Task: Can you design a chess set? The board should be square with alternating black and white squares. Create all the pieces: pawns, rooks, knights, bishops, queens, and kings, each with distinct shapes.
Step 3468:
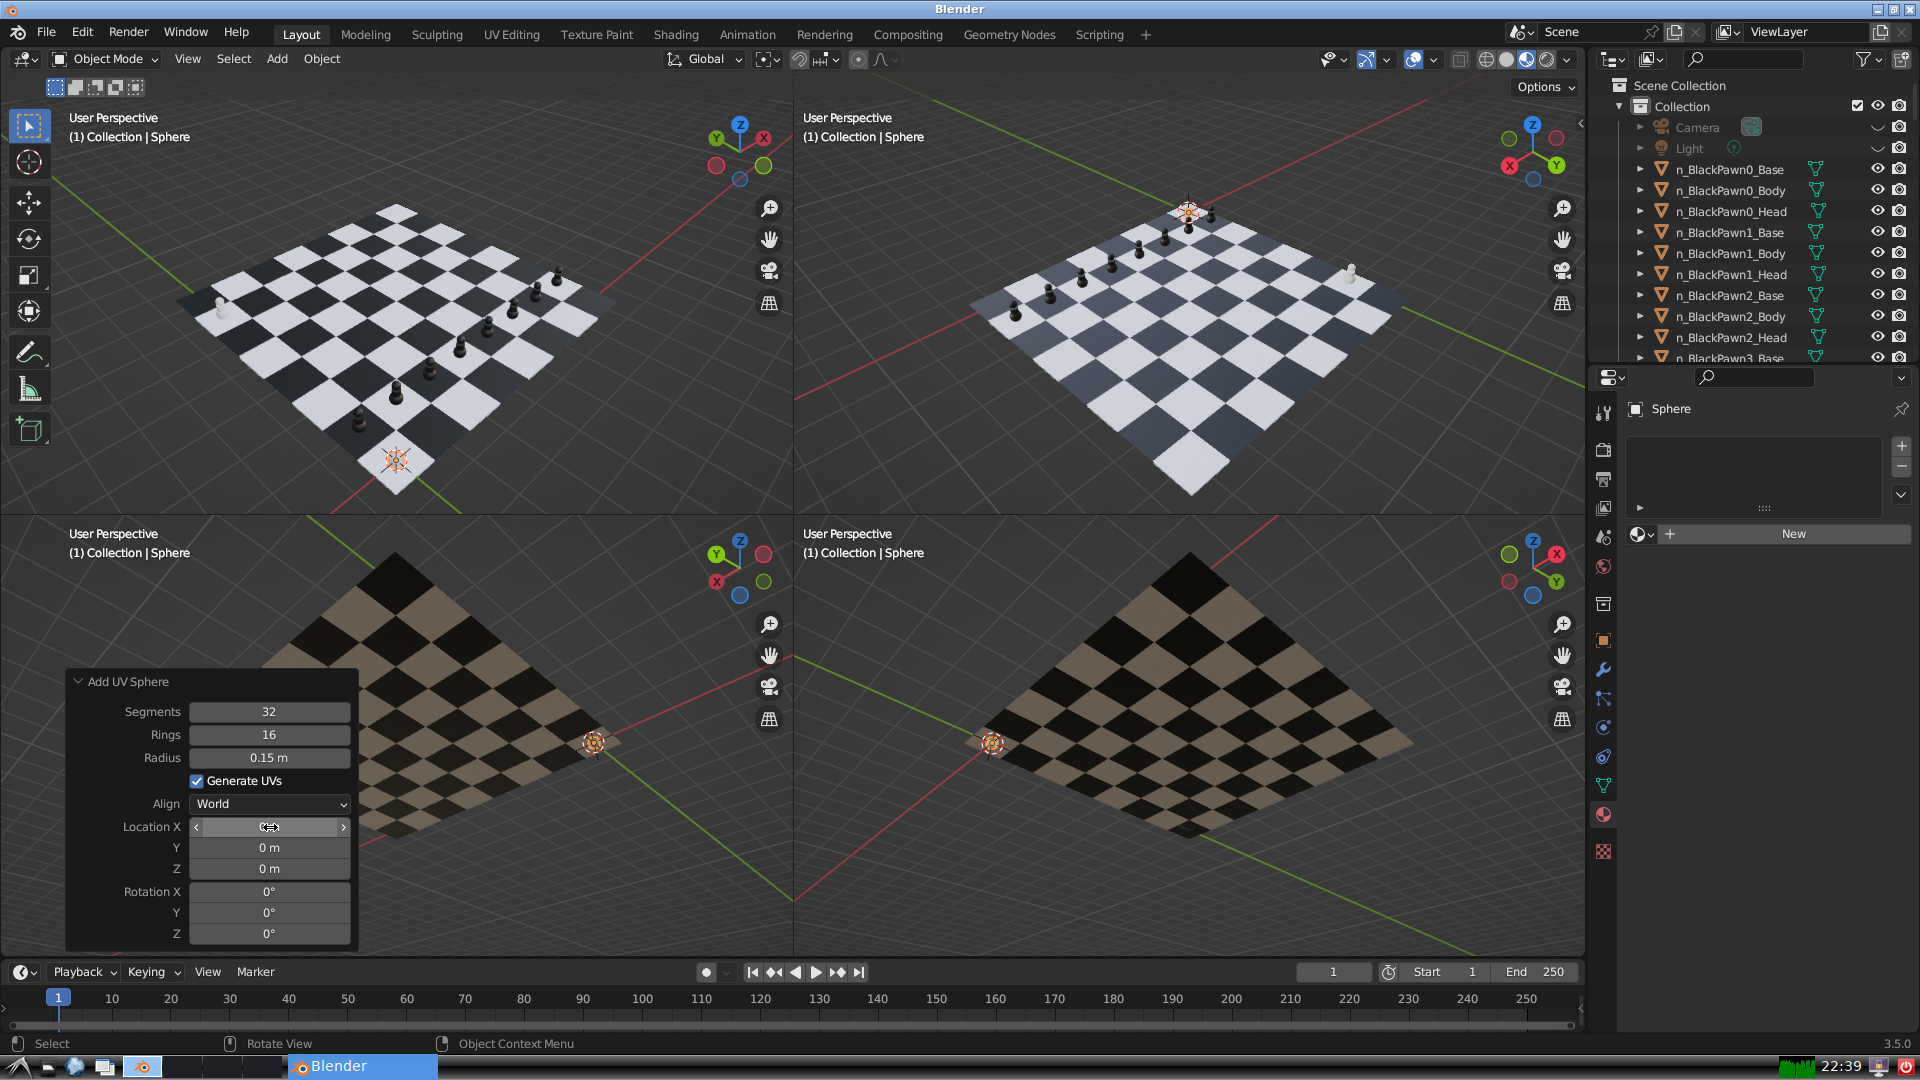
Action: click: no